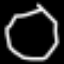
Label: octagon